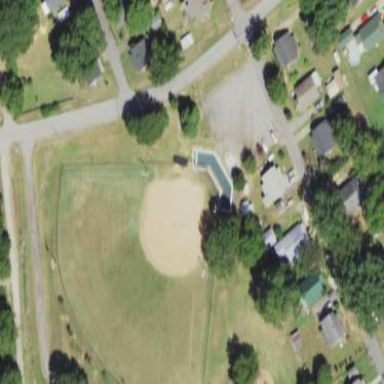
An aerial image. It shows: Baseball pitch for leisure and sports activities.